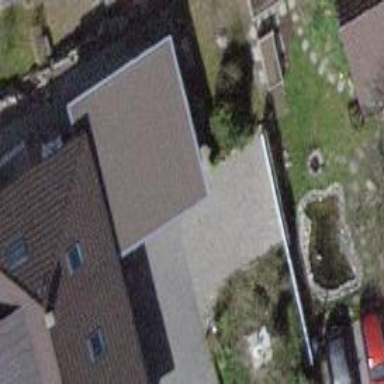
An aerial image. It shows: View of roof of building.